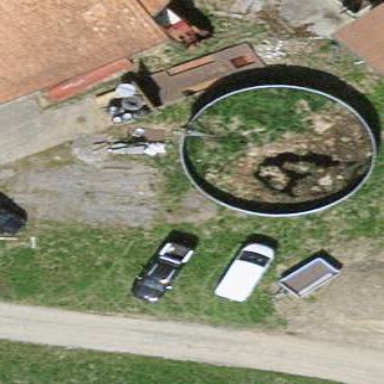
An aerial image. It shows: Storage tank that is man-made.